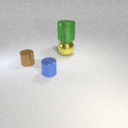
small brown metal cylinder behind small blue metal cylinder